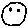
Label: smiley face